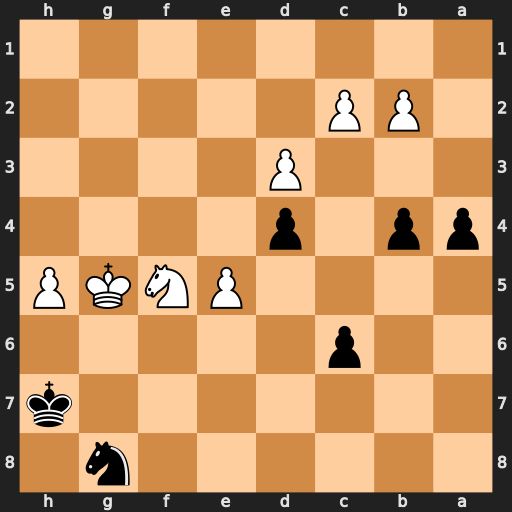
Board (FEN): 6n1/7k/2p5/4PNKP/pp1p4/3P4/1PP5/8
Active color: b
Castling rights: -
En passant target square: -
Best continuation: c5 e6 a3 bxa3 bxa3